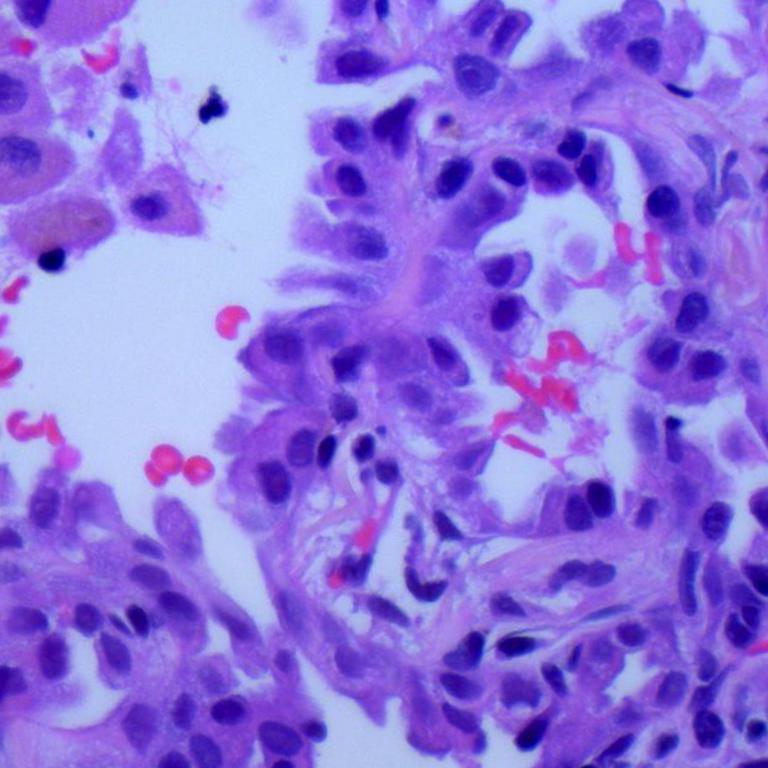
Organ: lung
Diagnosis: adenocarcinomas